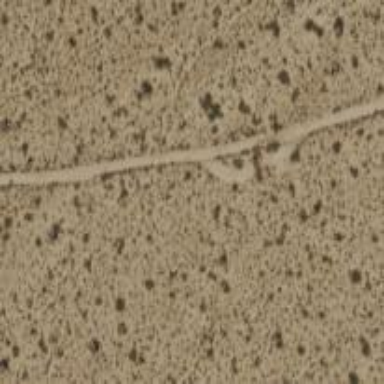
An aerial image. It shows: Track road.